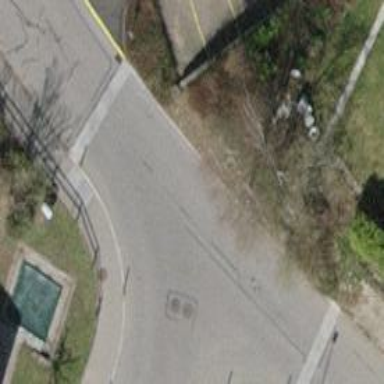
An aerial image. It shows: Table-style traffic calming feature.